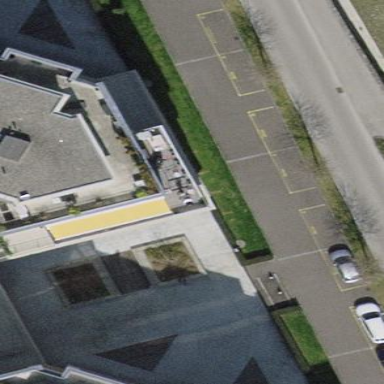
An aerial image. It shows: Parking lane.